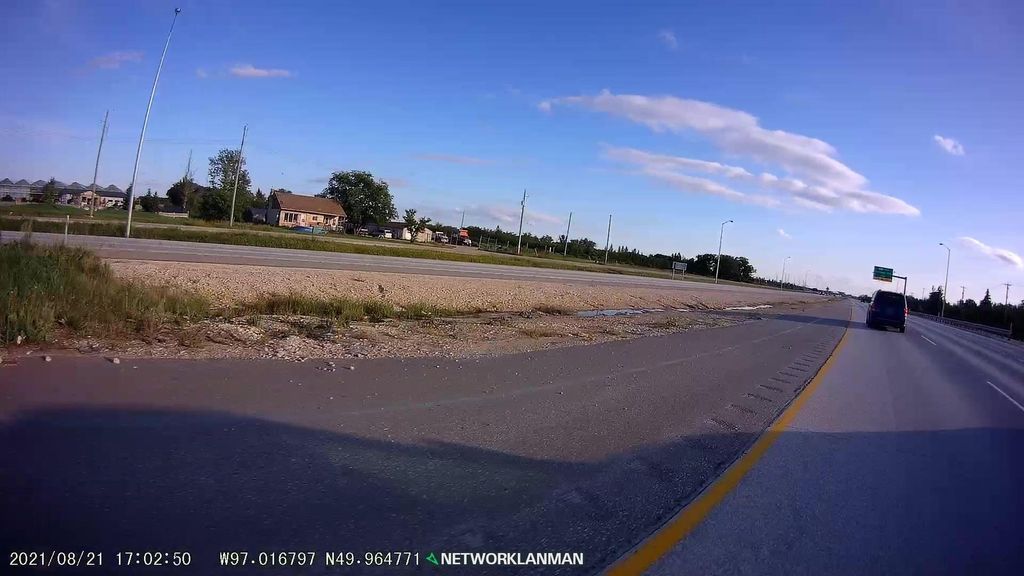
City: winnipeg